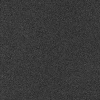
Atmospheric dust classification: dusty